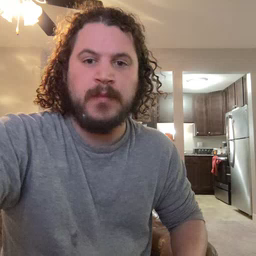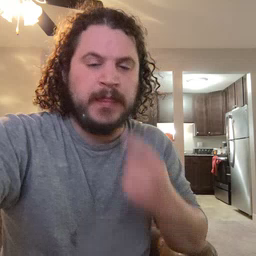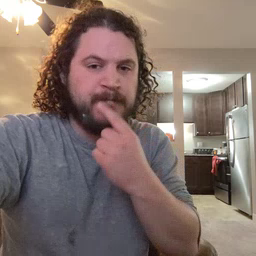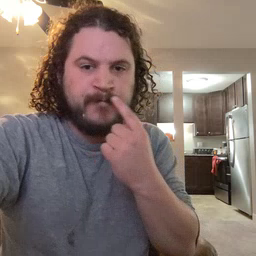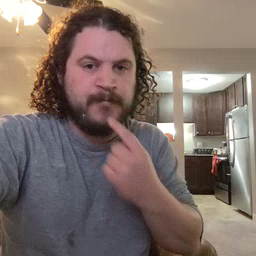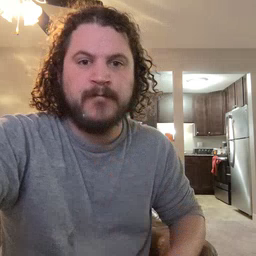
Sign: lips